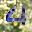
Label: 4